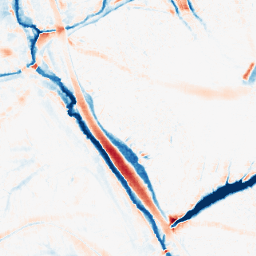
Category: morphological
Decomposition family: morphological_ellipse
Decomposition parameters: operation: average
width: 20
height: 20
Upsampling method: sinc_blackman
Upsampling parameters: scale: 4
kernel_size: 8
Upsampling scale: 4